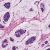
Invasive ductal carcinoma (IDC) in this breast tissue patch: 1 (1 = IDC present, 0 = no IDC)